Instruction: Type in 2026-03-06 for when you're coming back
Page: home
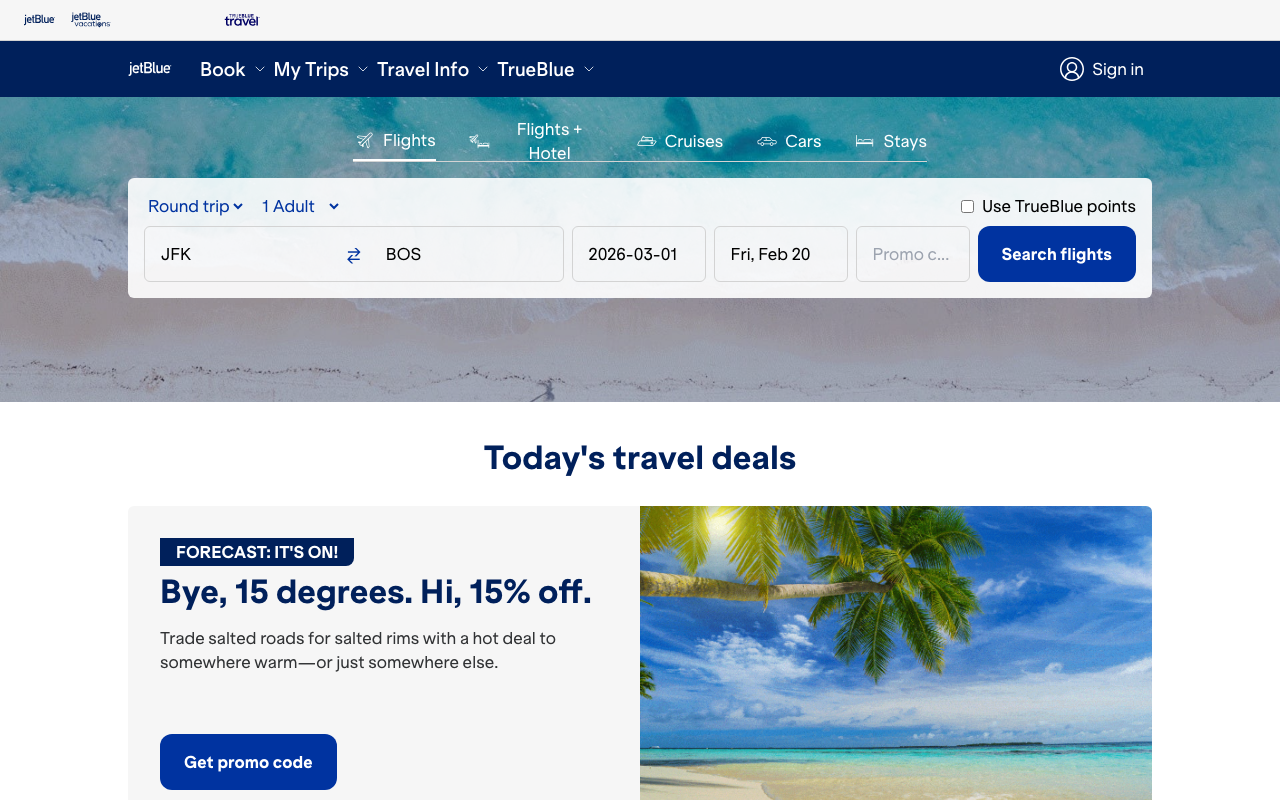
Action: type